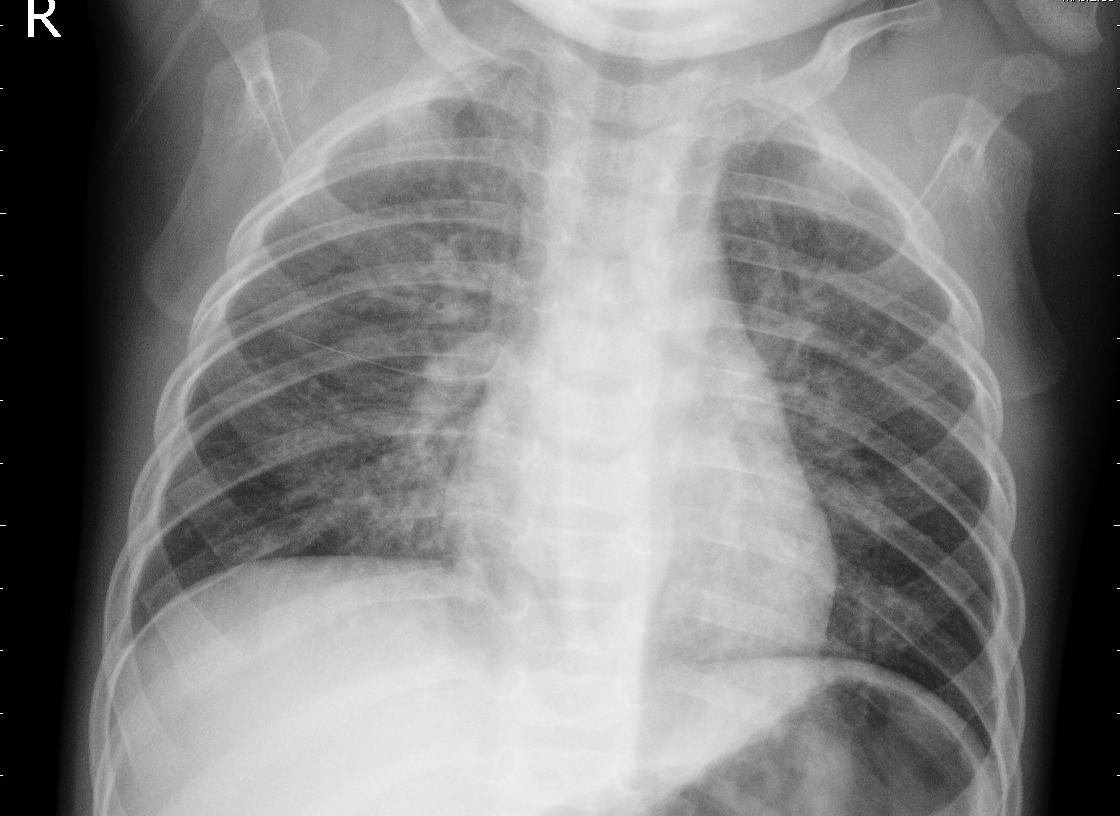
Diagnosis: PNEUMONIA